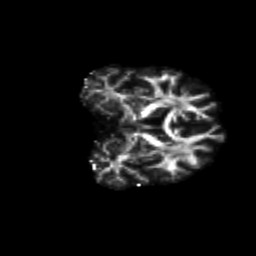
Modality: FA
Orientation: coronal
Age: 49
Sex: female
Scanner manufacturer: siemens
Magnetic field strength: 3 T
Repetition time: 4.71 s
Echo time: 0.0906 s